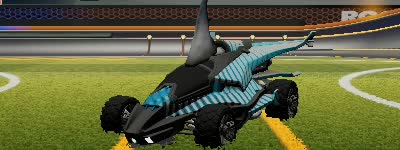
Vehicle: aftershock